Aerial crown-view tile of a tropical tree (Barro Colorado Island, Panama), acquired 20250915:
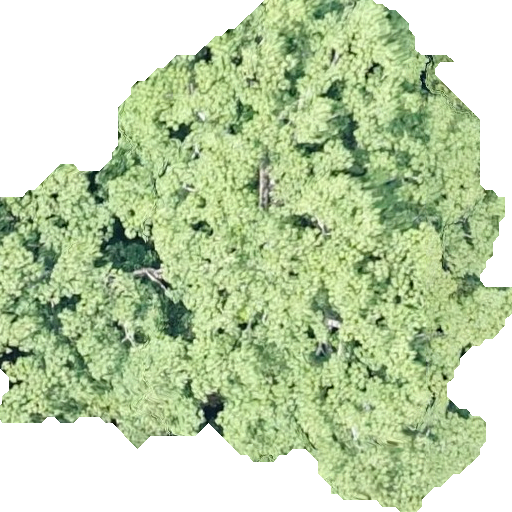
Species: Pseudobombax septenatum
GBIF accepted scientific name: Pseudobombax septenatum
Crown area: 276.145 m²